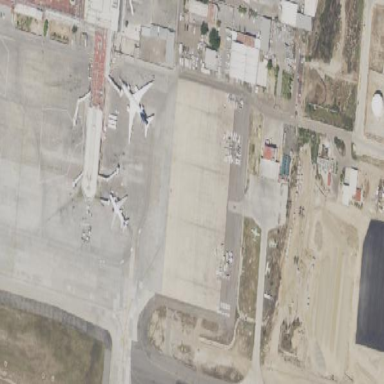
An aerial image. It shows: Apron at the airport.